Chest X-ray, PA view. Patient: 18 years old, sex F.
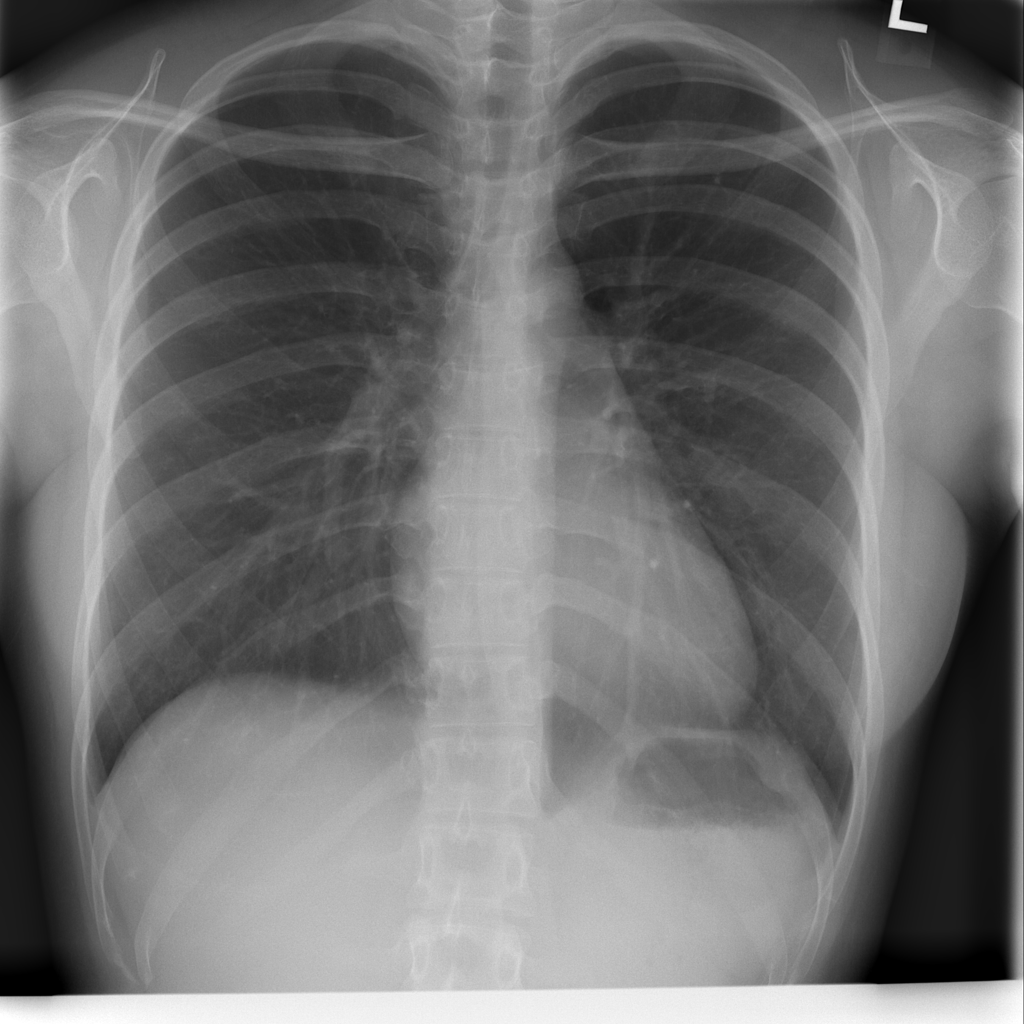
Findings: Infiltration